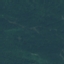
Land use / land cover: Forest